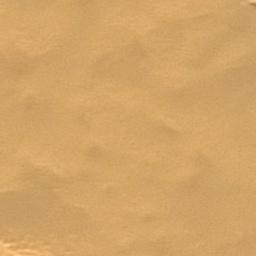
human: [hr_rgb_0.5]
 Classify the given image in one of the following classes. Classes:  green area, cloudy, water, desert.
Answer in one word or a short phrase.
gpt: desert